Interaction volume radius: 10 \u00c5
Interaction volume height: 15 \u00c5
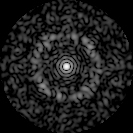
Disorder parameter: 0.801